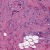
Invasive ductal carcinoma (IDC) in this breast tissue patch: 1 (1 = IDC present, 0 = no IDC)